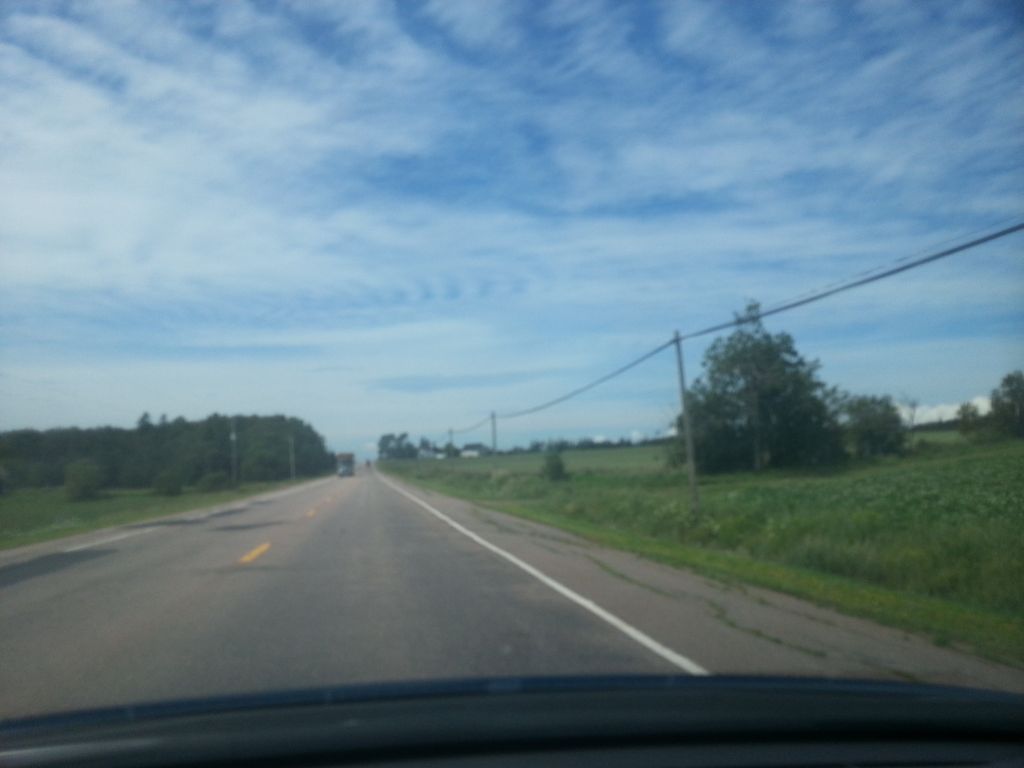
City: charlottetown